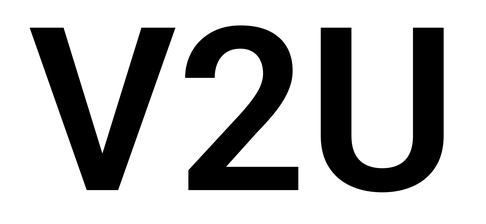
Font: Roboto_SemiBold